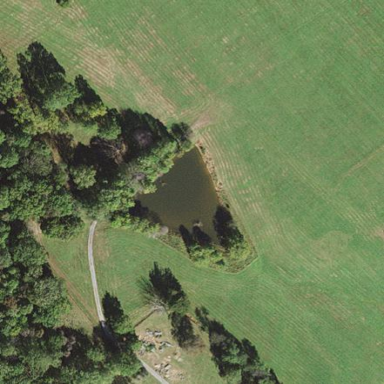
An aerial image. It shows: Pond with natural water.